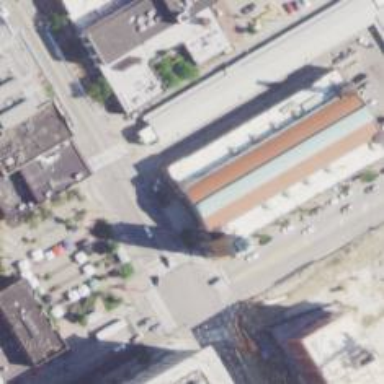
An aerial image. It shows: Marketplace building.